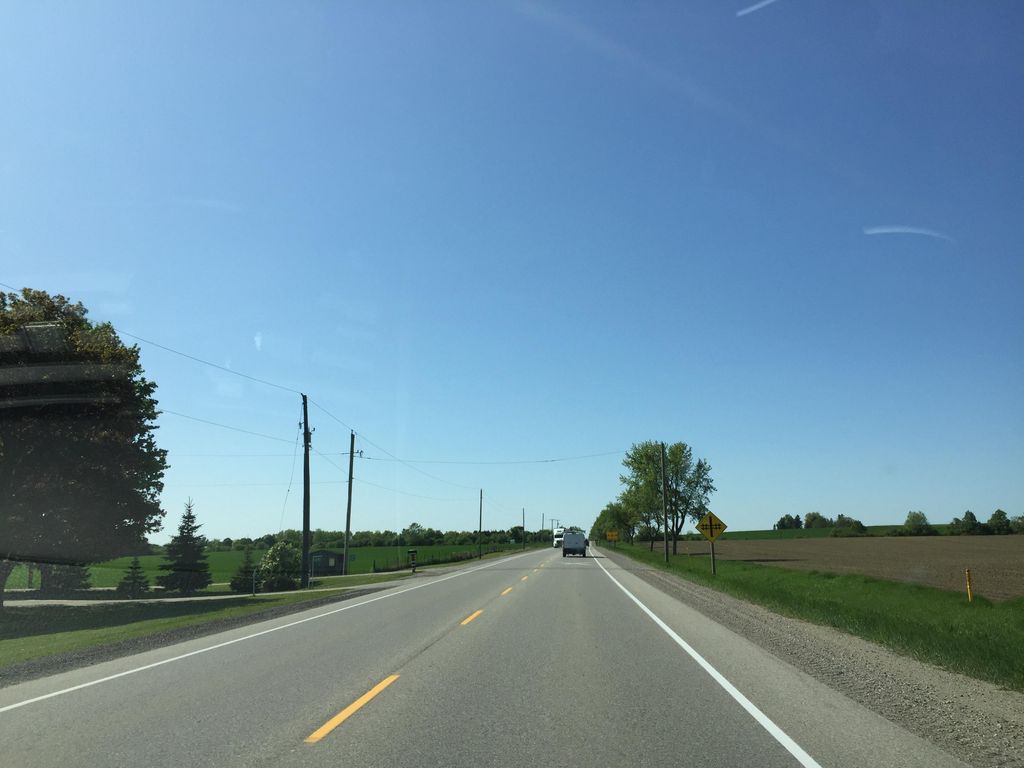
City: kitchener-waterloo